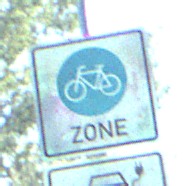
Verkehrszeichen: BeginnFahrradzone
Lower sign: MehrspurigeFahrzeugeFrei11
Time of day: MorningAfternoon
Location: Outdoor (Nature)
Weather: Clear
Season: NotSpecified
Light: Natural